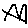
Label: zigzag